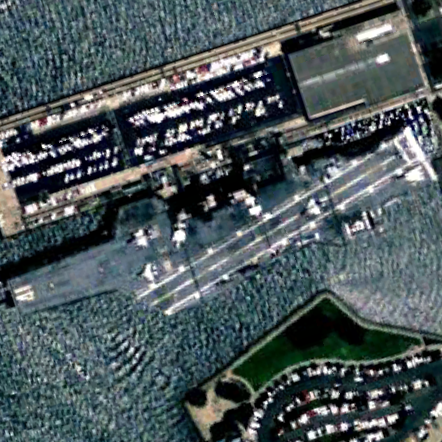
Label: aircraft_carrier